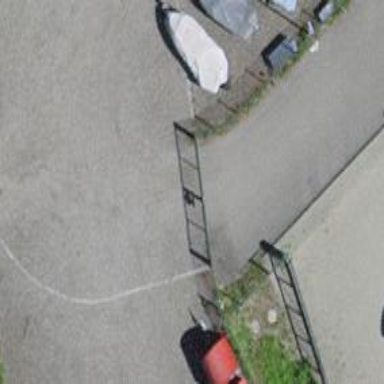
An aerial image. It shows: Gate.